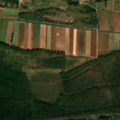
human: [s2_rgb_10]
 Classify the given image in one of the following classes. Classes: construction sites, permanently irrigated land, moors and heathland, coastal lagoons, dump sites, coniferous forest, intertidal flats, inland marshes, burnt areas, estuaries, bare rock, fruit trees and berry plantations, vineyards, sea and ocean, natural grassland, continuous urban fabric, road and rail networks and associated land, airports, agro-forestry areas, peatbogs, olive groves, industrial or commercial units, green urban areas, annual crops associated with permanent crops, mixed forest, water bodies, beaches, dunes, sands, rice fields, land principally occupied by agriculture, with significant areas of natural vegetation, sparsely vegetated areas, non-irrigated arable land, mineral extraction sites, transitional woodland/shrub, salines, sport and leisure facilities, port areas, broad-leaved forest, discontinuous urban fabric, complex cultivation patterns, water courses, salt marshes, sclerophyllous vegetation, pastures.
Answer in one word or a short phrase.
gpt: non-irrigated arable land, land principally occupied by agriculture, with significant areas of natural vegetation, broad-leaved forest, transitional woodland/shrub, water courses